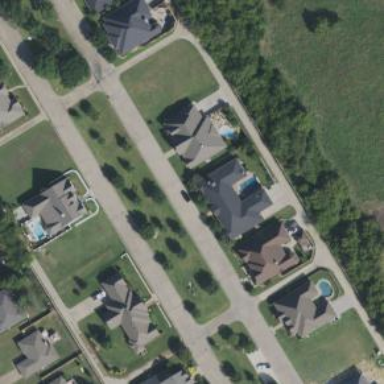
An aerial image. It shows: Single-family residential area.